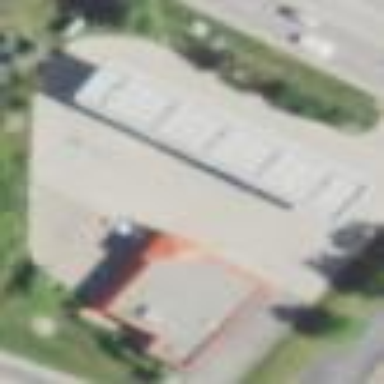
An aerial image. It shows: Fuel station.